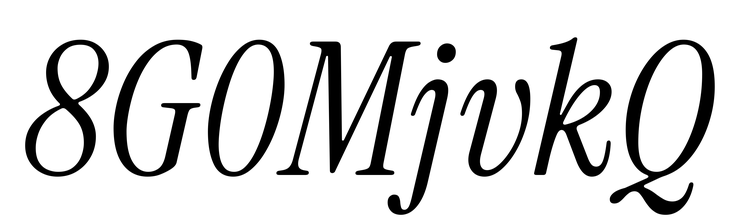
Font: InstrumentSerif-Italic